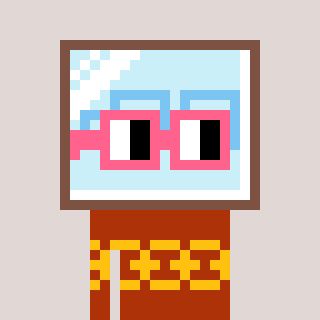
a pixel art character with square pink glasses, a mirror-shaped head and a hotbrown-colored body on a warm background